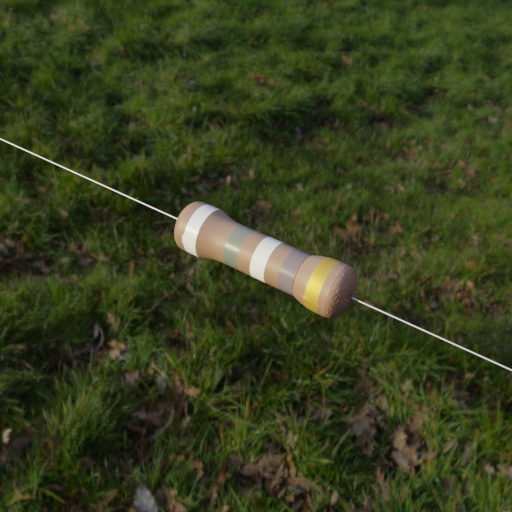
Resistor colour bands (in order): white, gray, white, gray, gold